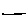
Label: line